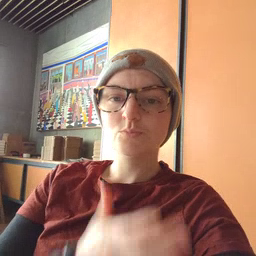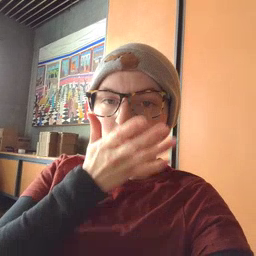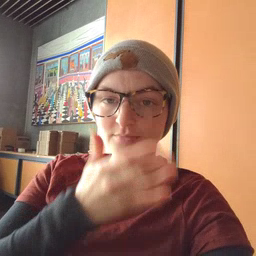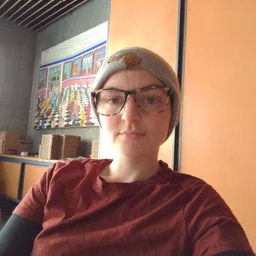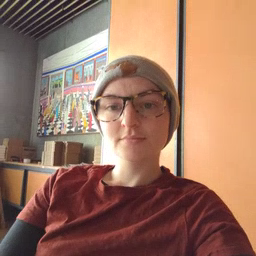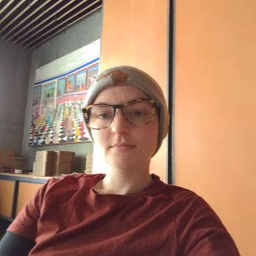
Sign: grass